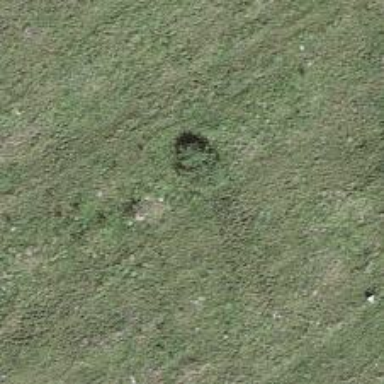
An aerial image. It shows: Sinkhole in the natural landscape.